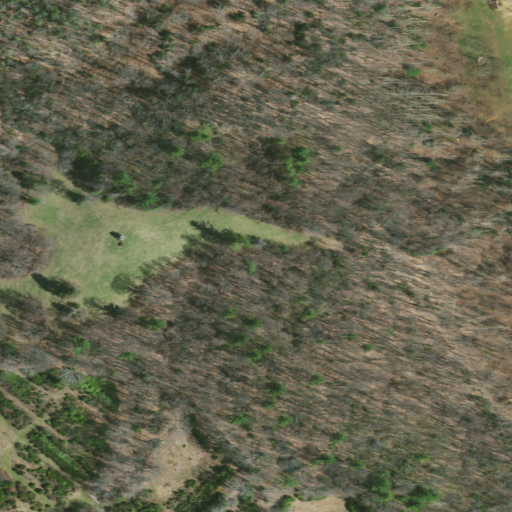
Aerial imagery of ridge(s) in Tennessee named Cook Ridge containing deciduous forest, pasture, mixed forest, and shrub